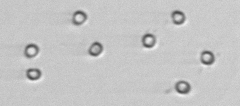
Label: Phaeocystis